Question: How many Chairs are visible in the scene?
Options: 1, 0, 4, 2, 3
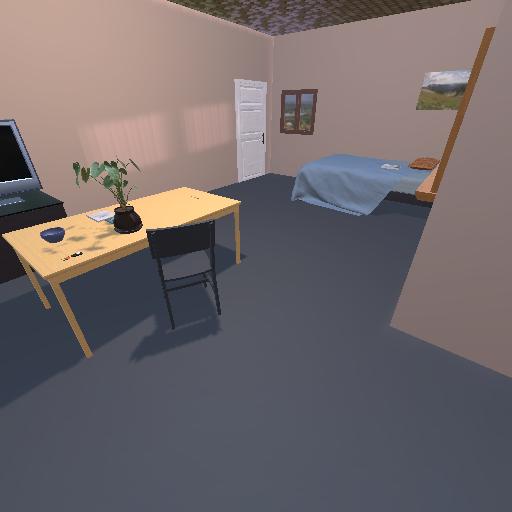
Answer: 1